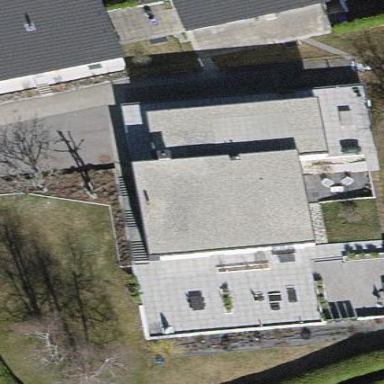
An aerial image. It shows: Detached building with flat roof.